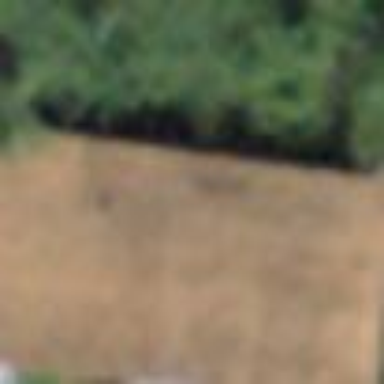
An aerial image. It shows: Shed.